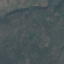
Land use / land cover class: HerbaceousVegetation